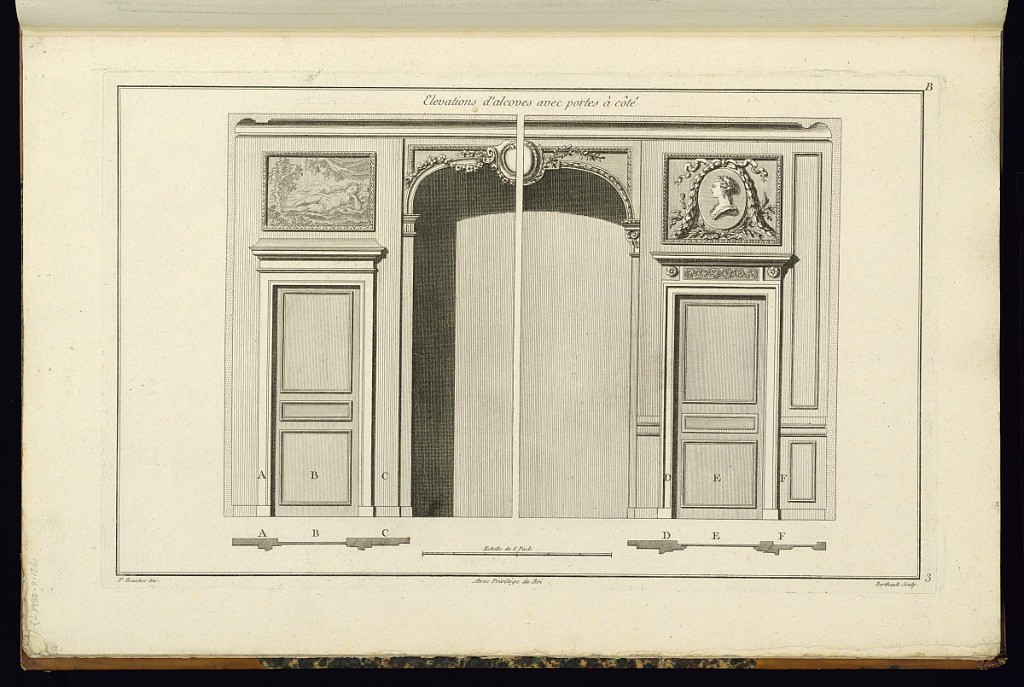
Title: Elevations d'alcoves avec portes à côté
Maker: Juste-François Boucher, French, 1736 – 1782
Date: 1774
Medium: Engraving on laid paper
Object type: Print
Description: Split elevation of an alcove with cartouche and floral garland (left) and rondel with branches (right) at center. The side doors feature overdoor designs with a nude woman sleeping in a landscape framed by lamb tongue (left) and a portrait medallion with leaf garland framed in lamb tongue (right). The plate is signed.